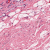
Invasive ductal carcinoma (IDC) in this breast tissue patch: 0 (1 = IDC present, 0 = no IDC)